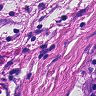
Metastatic tissue present: yes